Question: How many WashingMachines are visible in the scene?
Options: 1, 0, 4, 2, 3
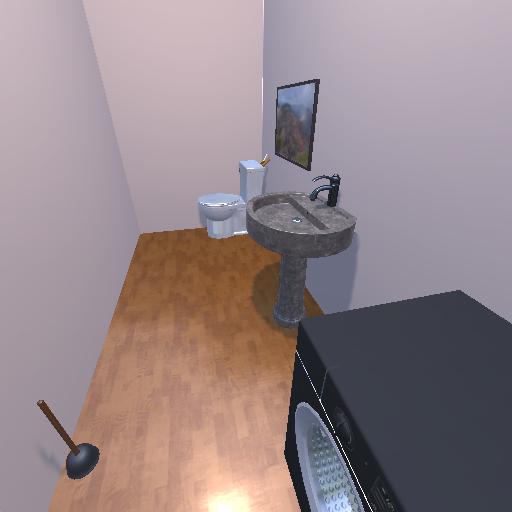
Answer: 1